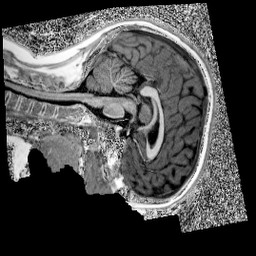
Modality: UNIT1
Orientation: sagittal
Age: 10
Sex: female
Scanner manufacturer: siemens
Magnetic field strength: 3 T
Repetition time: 4 s
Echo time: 0.00303 s